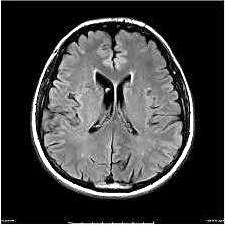
Label: notumor